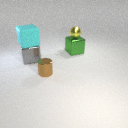
large green metal cube to the right of small brown metal cylinder